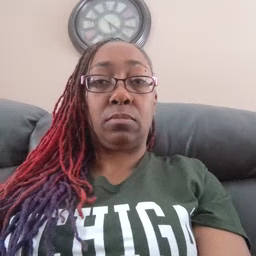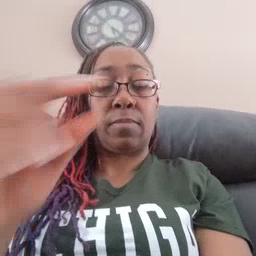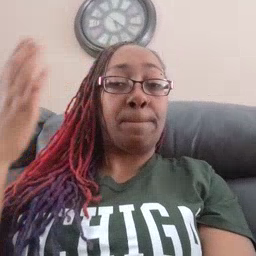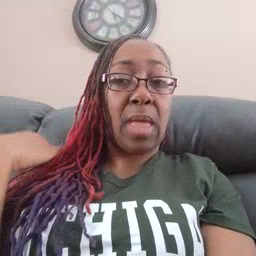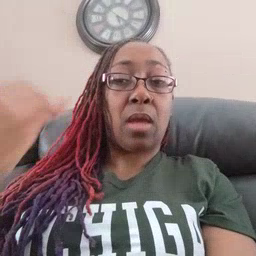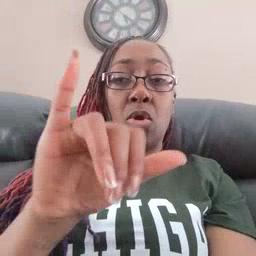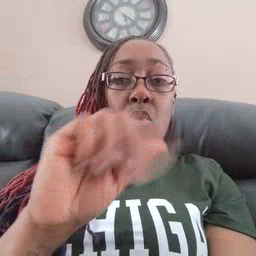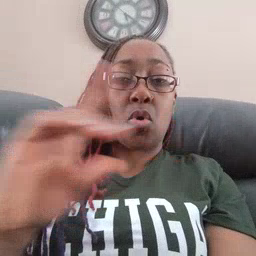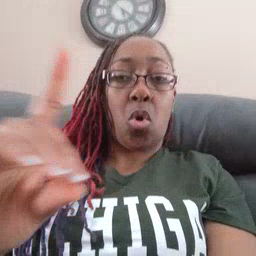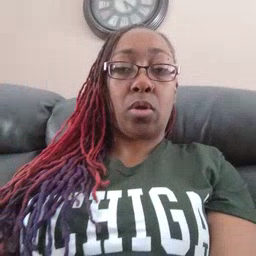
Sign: backyard